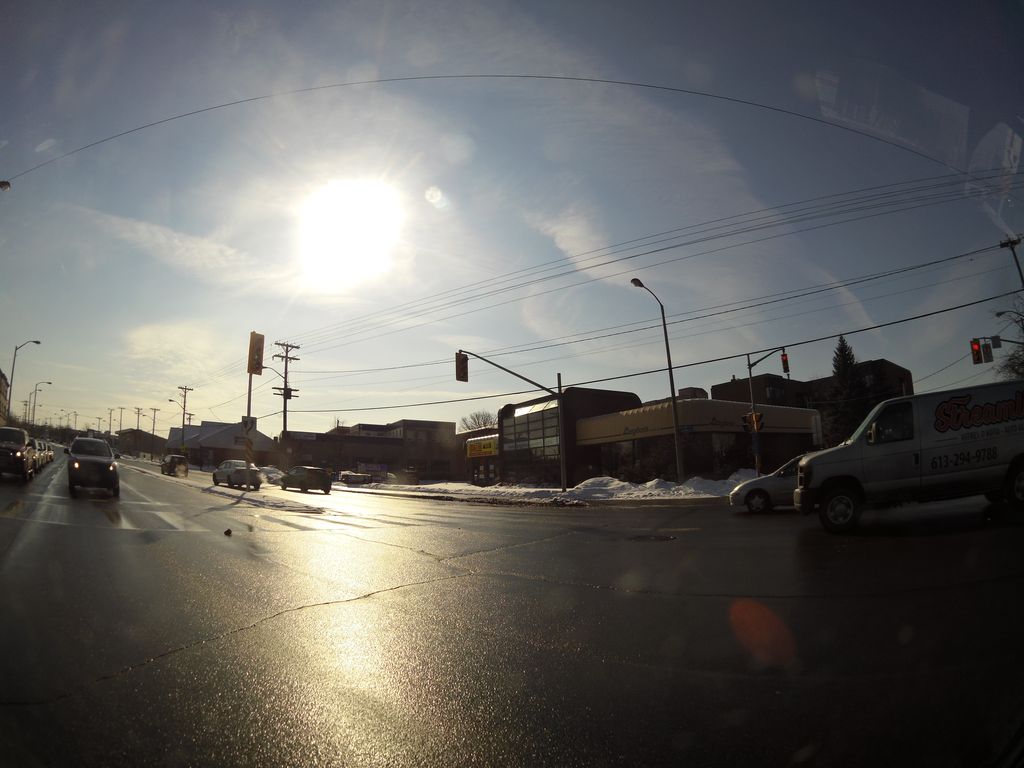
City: ottawa-gatineau